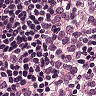
Metastatic tissue present: yes